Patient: sex F, age 62
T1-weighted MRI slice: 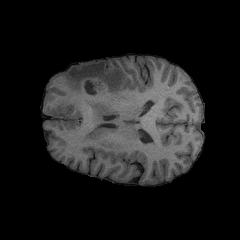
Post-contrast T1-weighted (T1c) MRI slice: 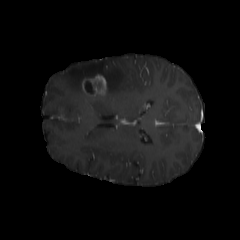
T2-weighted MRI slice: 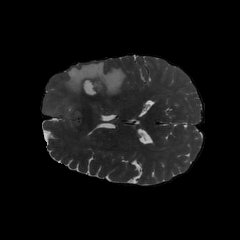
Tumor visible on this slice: yes
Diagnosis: Glioblastoma, IDH-wildtype
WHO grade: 4